Question: I am trying to move from a mac environment to a windows one and require rsync.
Found cwrsync @ <URL>
I have installed the cwrsync program fine, I can call the rsync at cmd but on when in the directory which contains the sync.exe
When in command prompt, if i call rsync when not in the relavent directory it moans and sayS:
> "rsync" is not recognised as an internal or external command, operable
program or batch file.
Is there a way to add the rsync.exe to a global list so as rsync is recognised outside of its immediate parent directory?
Thanks,
John

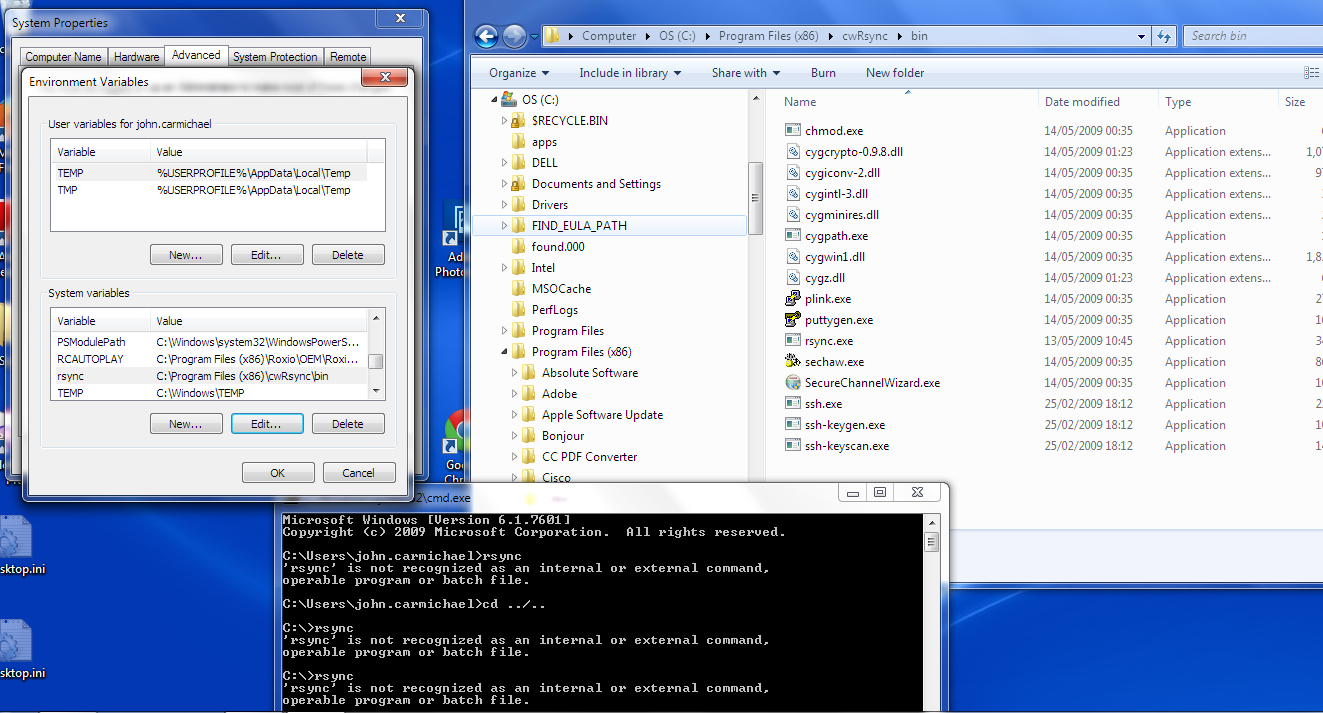
Answer: Add the path in the Windows system variables:
'''
- Control Panel -> System -> tab Advanced, button Environment Variables.
- Edit the "Path" system variable and add the full path to the installed rsync:
C:\Program Files\cwRsyncin or C:\cygwinin. or
C:\Program Files (x86)\cwRsyncin or C:\cygwinin.
'''
This way the commands rsync and ssh should run from any directory. Make sure you put in the correct install path to the application else it won't work. See screenshot below:
Environment Variable Setup: Make sure the path you added is under System Variables:

Command: As seen, I am running this directly from root of C: drive